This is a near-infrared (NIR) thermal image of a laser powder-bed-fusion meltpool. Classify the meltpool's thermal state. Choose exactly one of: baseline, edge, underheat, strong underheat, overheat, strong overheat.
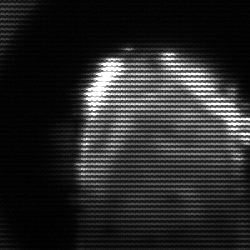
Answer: baseline